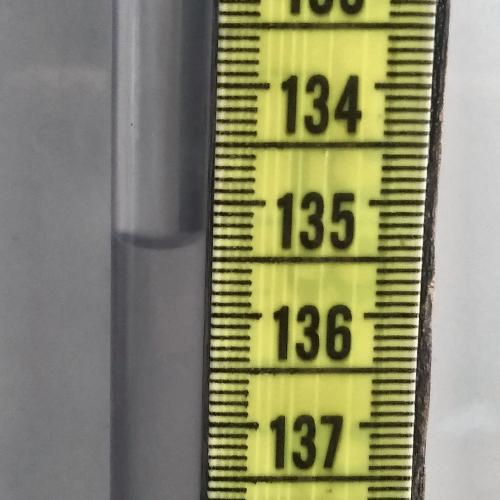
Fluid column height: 135.4 cm